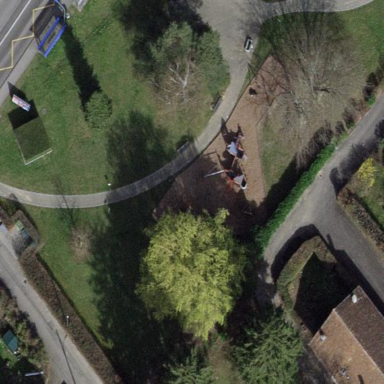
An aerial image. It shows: Playground area for leisure activities on the land.